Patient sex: M
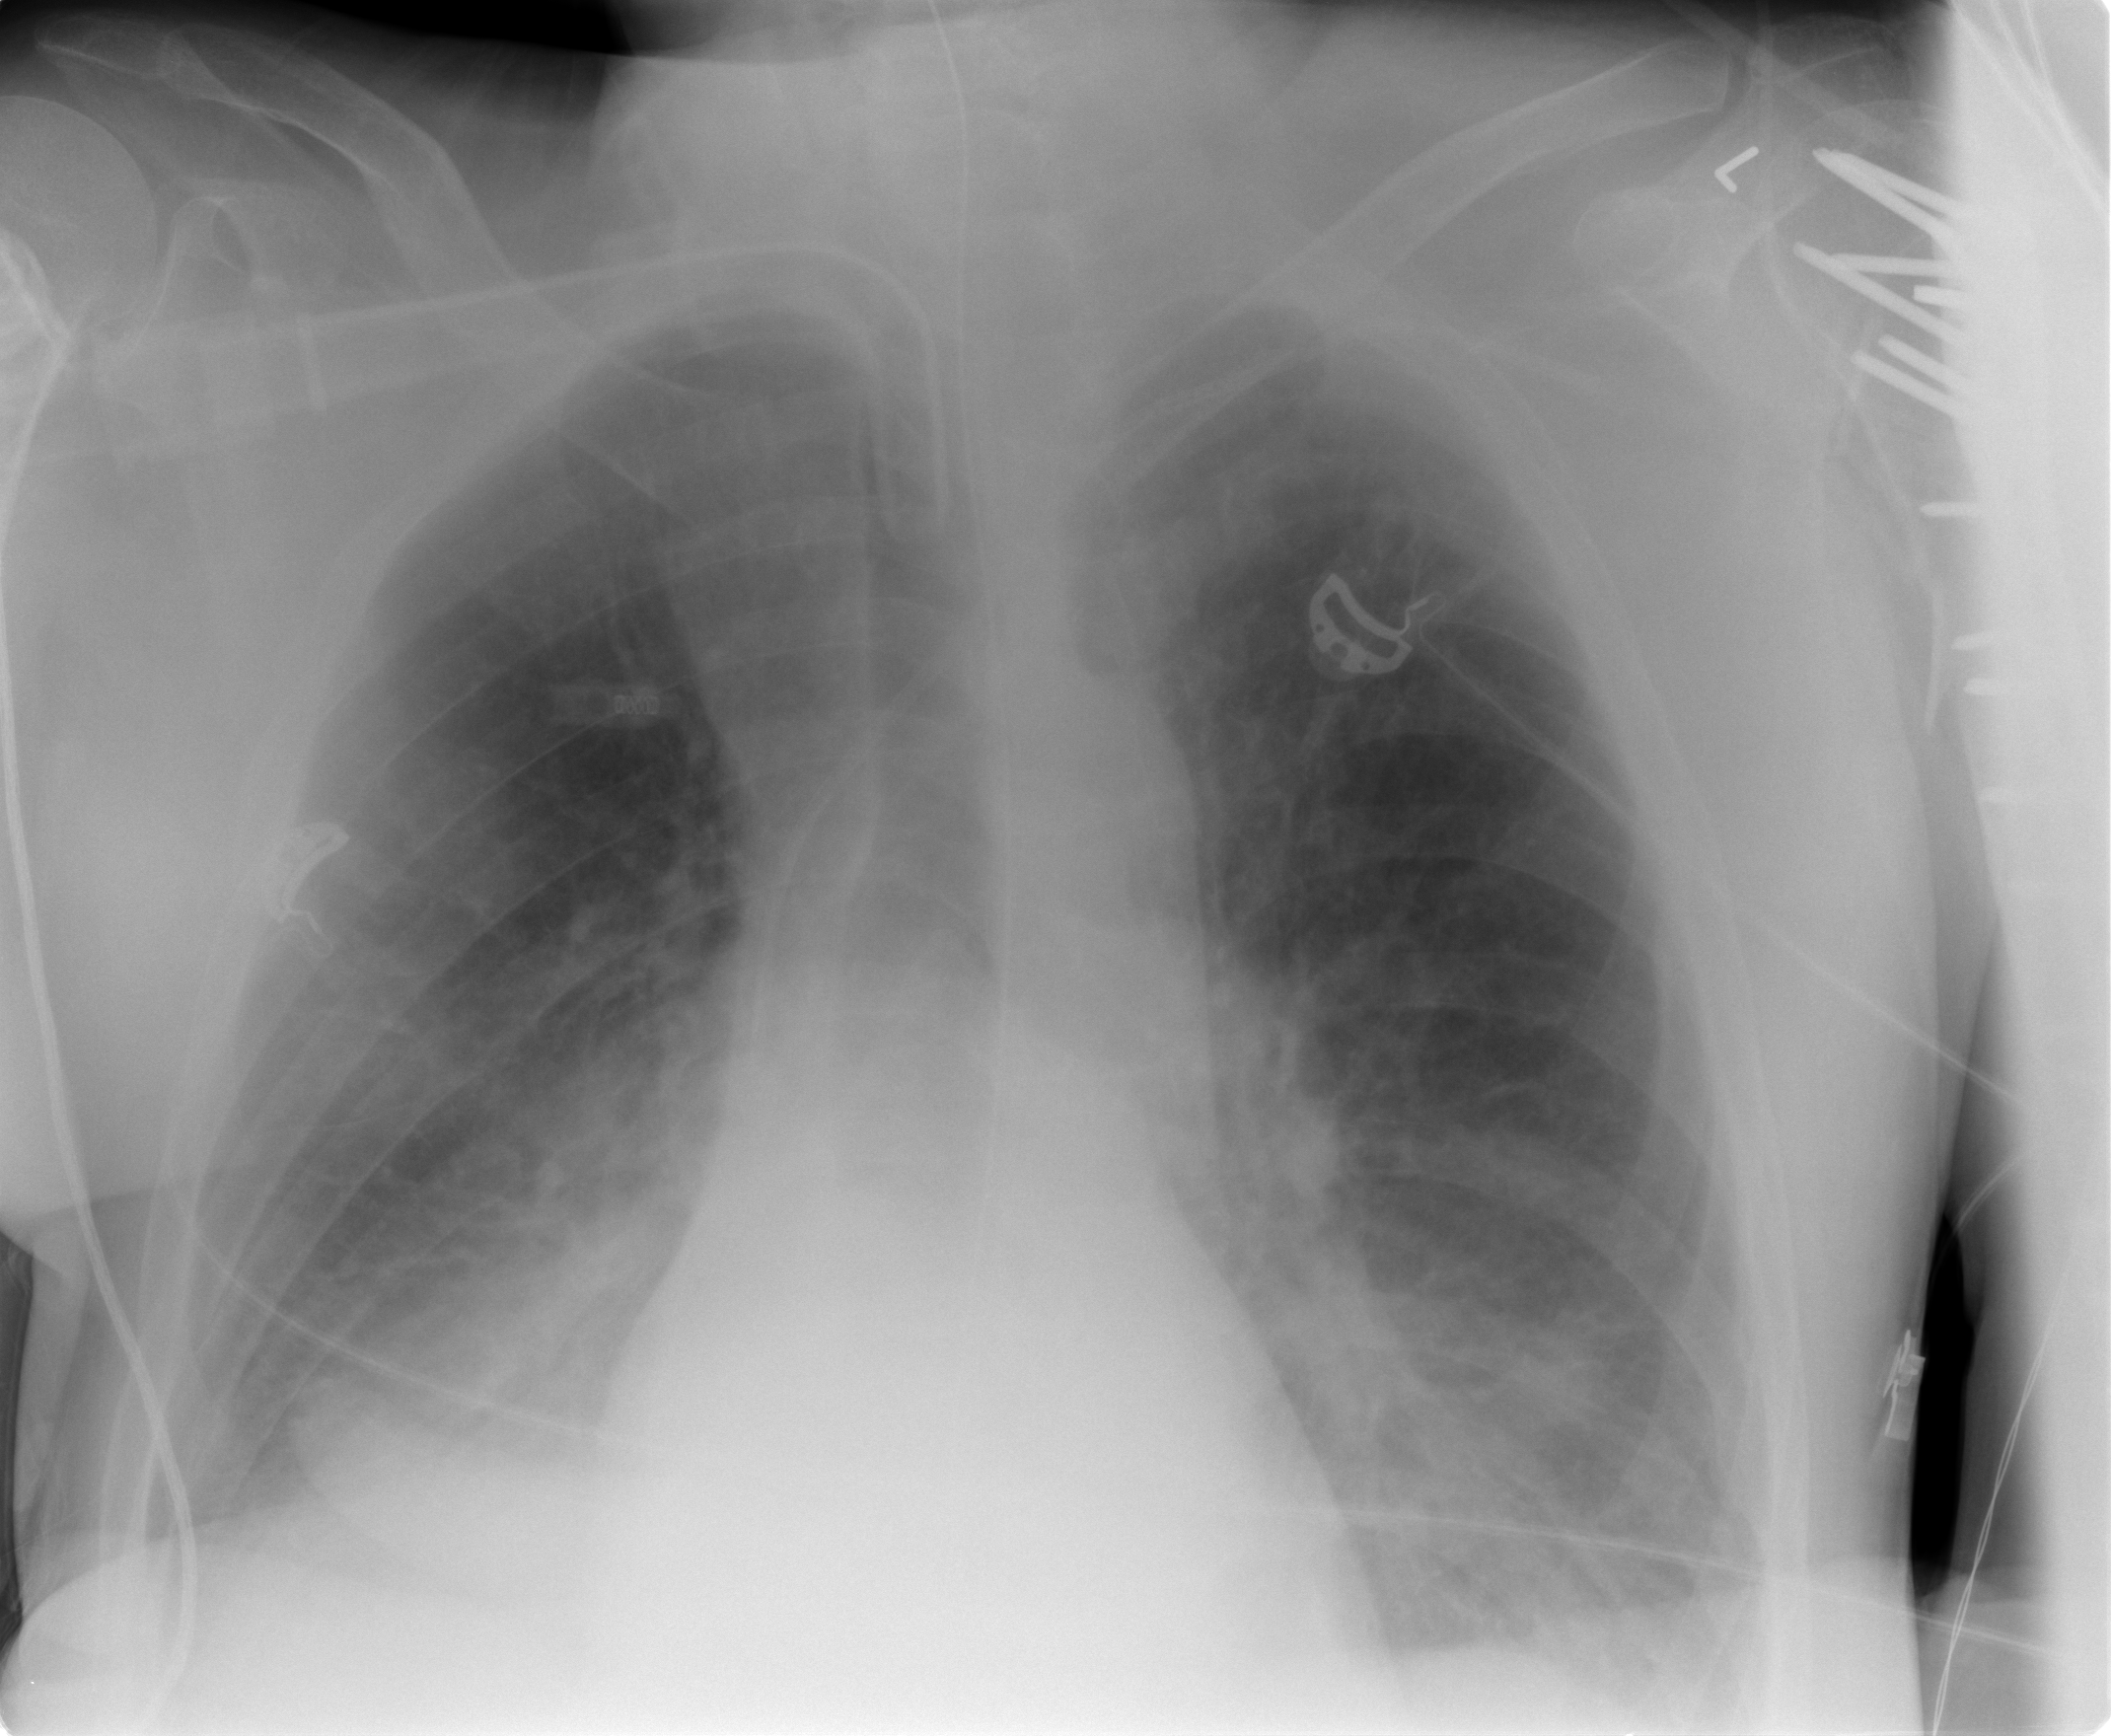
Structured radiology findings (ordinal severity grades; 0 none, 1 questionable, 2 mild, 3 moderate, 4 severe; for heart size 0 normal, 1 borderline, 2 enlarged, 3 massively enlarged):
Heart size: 1
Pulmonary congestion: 2
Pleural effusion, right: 2
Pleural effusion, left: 2
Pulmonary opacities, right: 1
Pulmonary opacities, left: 1
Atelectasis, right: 2
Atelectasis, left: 3